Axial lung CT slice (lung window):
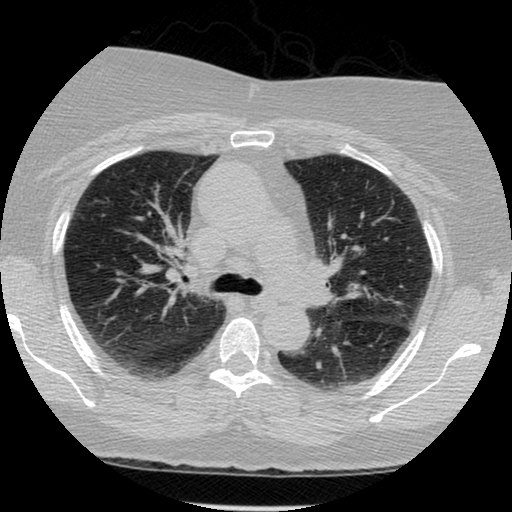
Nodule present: no